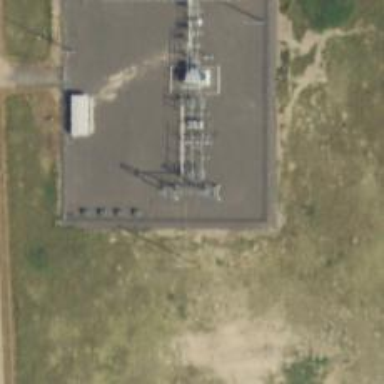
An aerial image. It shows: Power tower.